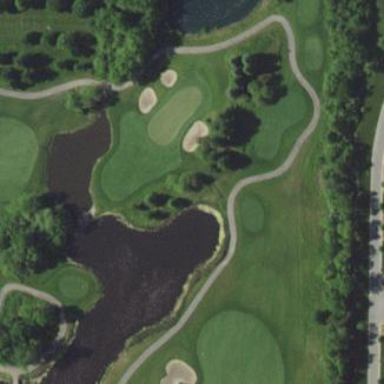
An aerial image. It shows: Grassy area designated as golf fairway.